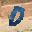
Label: 0